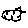
Label: cloud